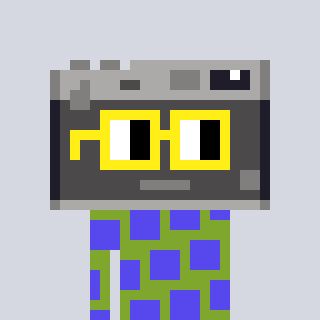
a pixel art character with square yellow glasses, a camera-shaped head and a slimegreen-colored body on a cool background